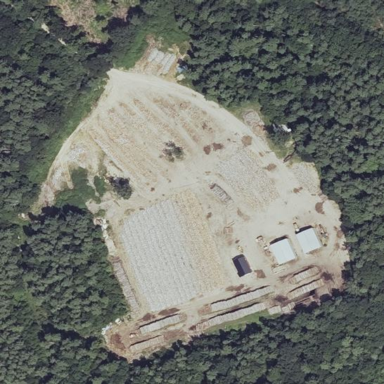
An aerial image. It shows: Industrial area that houses sawmill.